Field crop: tomato
Growth stage: 2
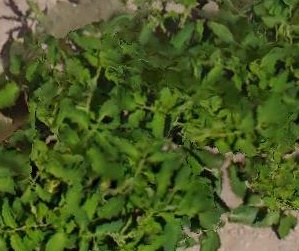
Species: tomato